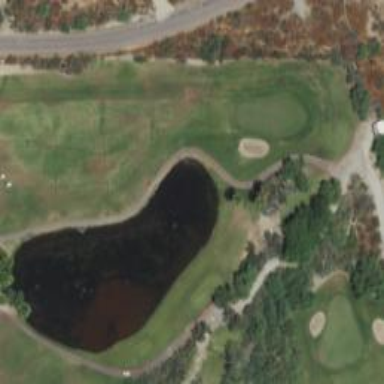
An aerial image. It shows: Water hazard in golf course. The hazard is natural water feature.